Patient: sex M, age 74
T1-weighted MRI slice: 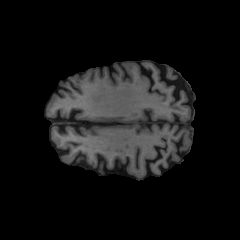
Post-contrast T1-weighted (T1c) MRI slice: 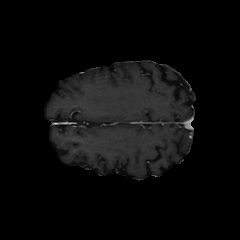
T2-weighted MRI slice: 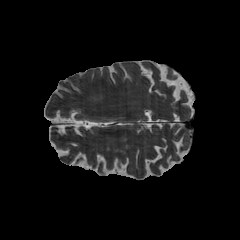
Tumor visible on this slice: no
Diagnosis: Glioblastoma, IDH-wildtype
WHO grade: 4